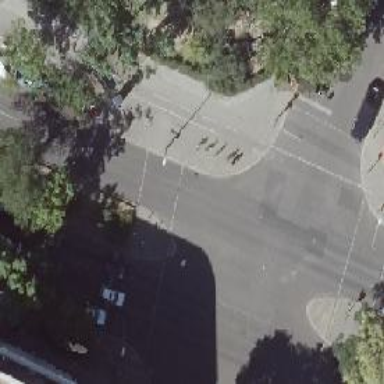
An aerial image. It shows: Road crossing with traffic signals.